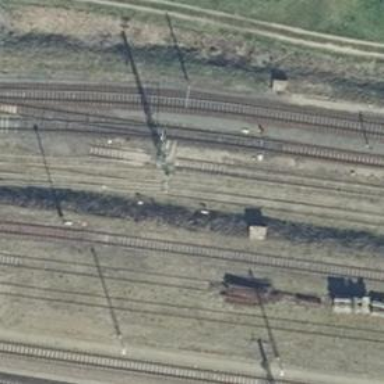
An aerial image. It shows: Abandoned railway yard.